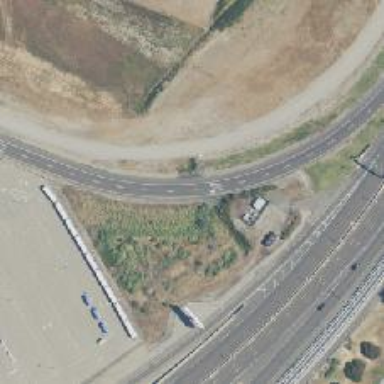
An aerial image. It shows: Trunk link highway.